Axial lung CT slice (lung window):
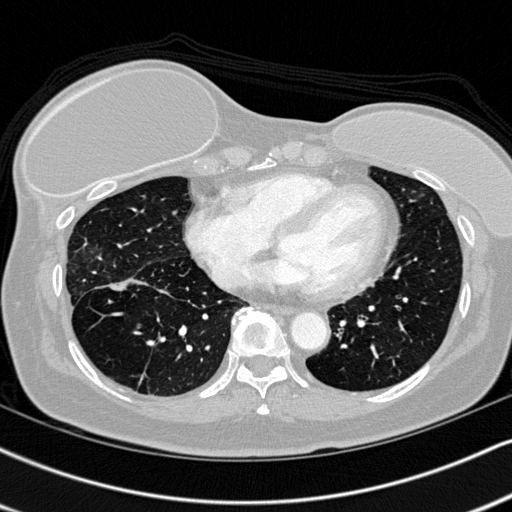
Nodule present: no